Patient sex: M
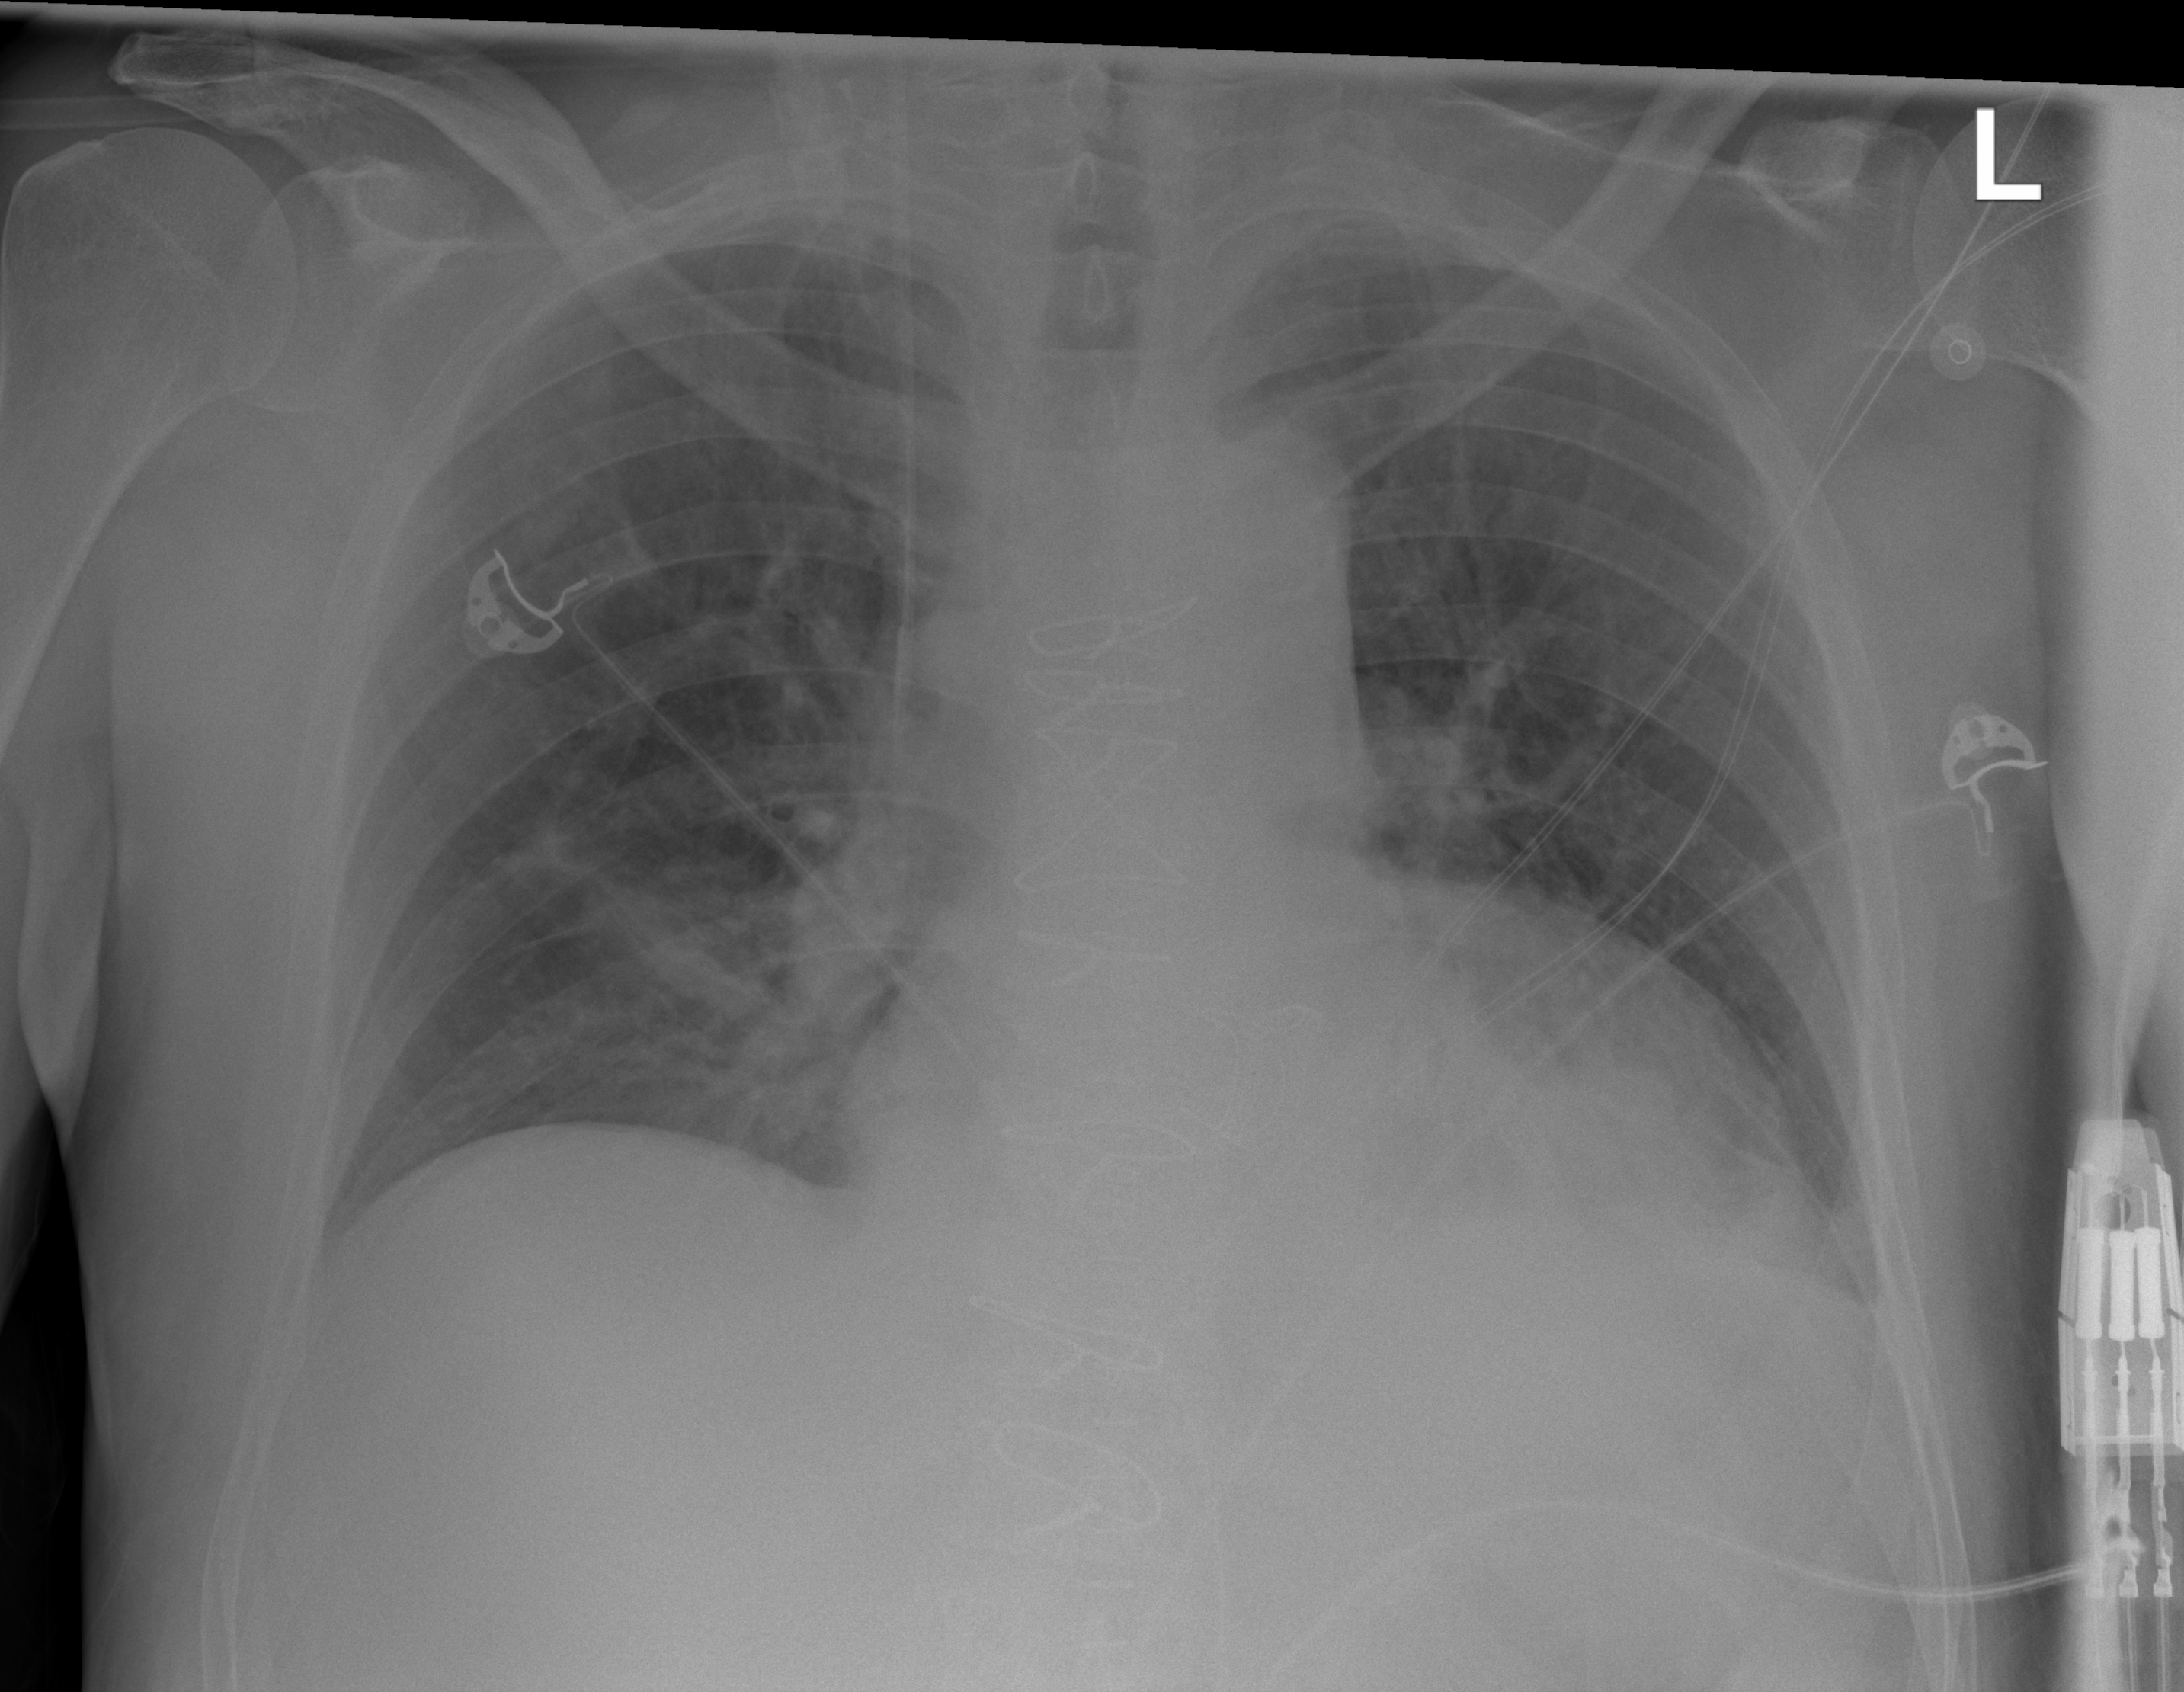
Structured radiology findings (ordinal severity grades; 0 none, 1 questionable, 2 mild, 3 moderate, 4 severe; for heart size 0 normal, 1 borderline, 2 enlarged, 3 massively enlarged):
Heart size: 2
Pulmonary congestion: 0
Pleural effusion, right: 0
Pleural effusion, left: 1
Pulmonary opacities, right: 0
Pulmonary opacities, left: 0
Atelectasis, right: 2
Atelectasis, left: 2